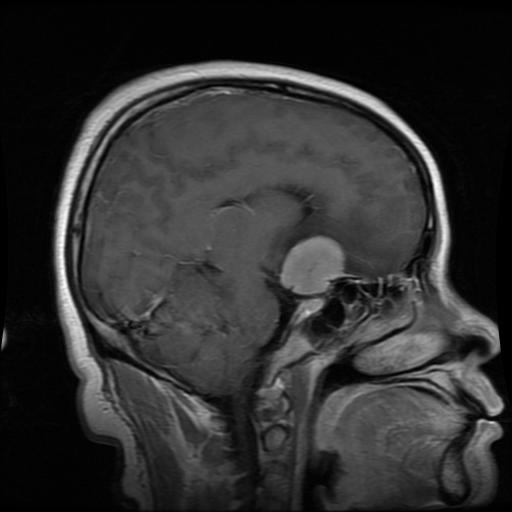
Label: meningioma